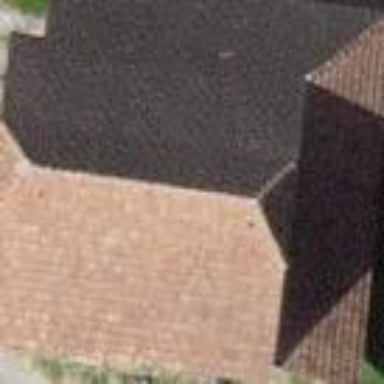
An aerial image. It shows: Barn.